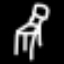
Label: chair